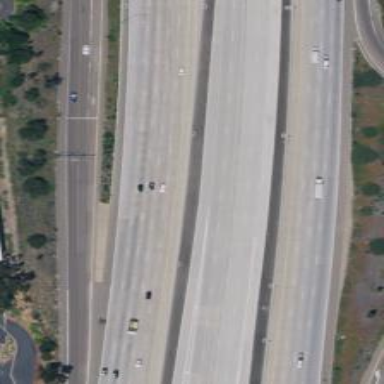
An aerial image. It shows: Motorway.